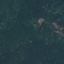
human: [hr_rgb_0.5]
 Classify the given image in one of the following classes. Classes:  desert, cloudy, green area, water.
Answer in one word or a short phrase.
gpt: green area